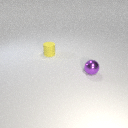
small purple metal sphere in front of small yellow rubber cylinder